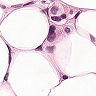
Metastatic tissue present: yes